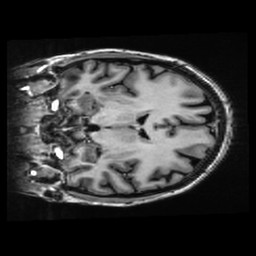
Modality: T1w
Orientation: coronal
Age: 39
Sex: female
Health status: healthy
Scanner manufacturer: ge
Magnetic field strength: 3 T
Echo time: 0.0052 s